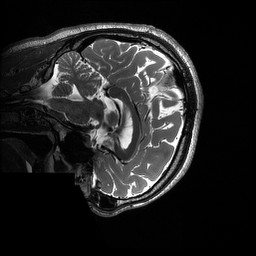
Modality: T2w
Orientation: sagittal
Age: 23
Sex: male